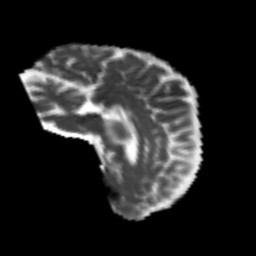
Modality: MD
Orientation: sagittal
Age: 72
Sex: male
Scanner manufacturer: siemens
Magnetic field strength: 3 T
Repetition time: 4.987 s
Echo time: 0.0792 s